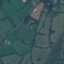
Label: Pasture